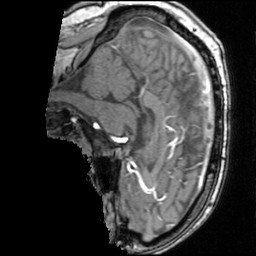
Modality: angio
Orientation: sagittal
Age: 34
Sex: male
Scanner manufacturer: siemens
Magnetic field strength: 3 T
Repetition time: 0.025 s
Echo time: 0.00334 s